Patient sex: M
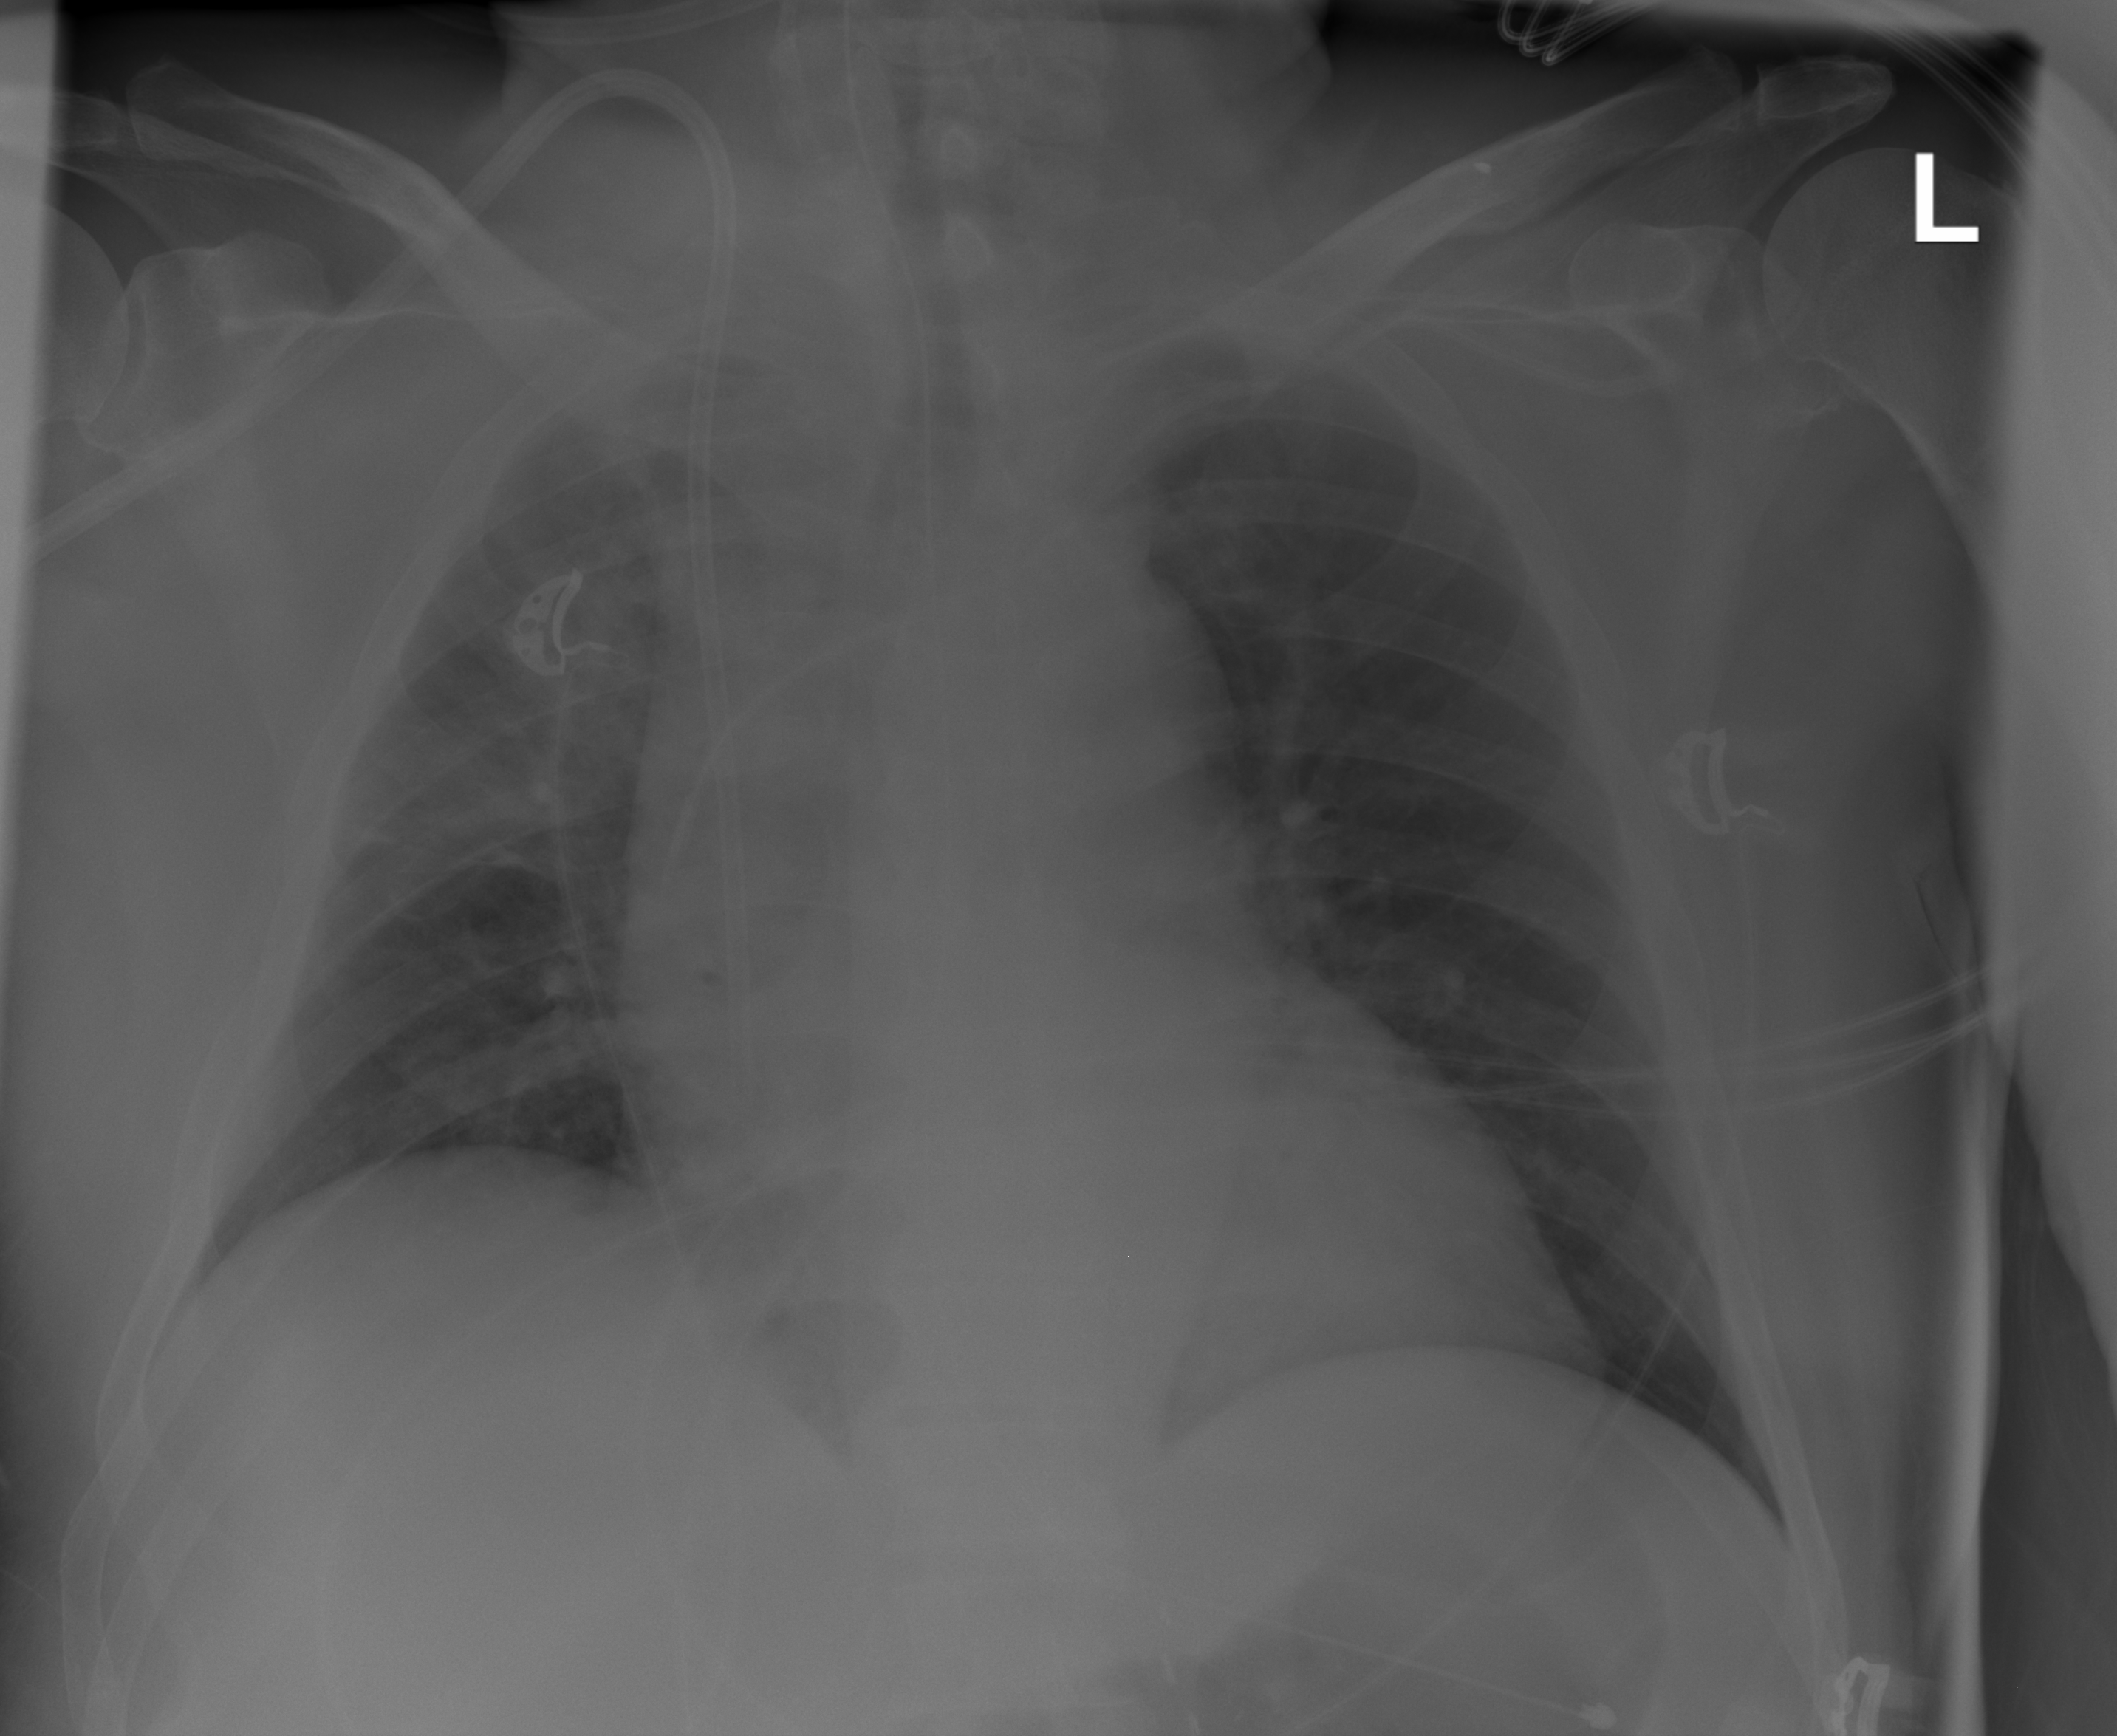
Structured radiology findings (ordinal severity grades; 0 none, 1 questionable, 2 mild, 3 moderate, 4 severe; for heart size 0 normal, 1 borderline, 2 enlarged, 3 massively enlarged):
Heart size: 2
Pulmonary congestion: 2
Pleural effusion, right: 0
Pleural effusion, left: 0
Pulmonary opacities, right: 3
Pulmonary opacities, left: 0
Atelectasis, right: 2
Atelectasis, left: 2